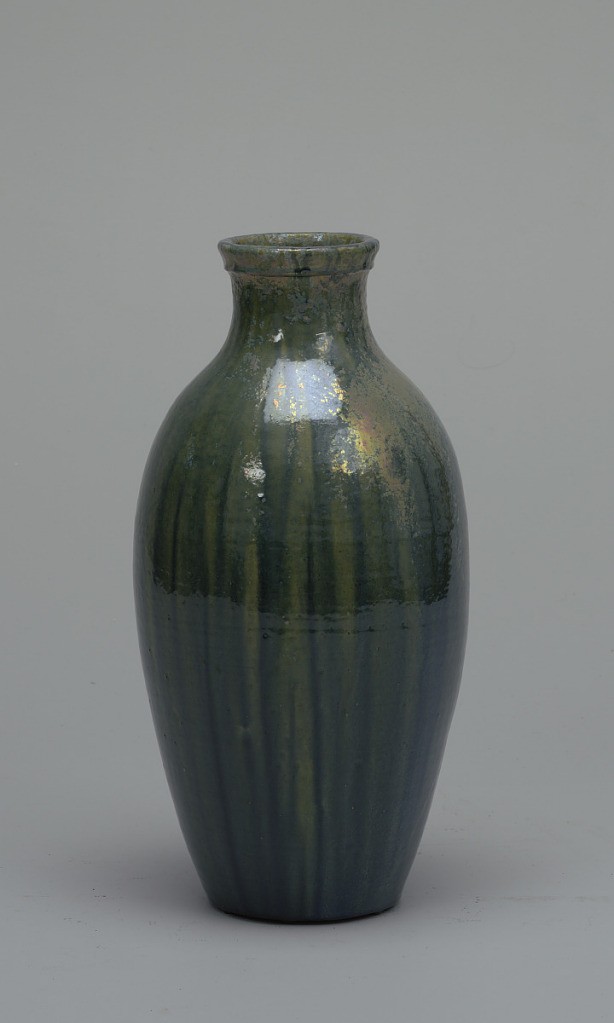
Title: Vase
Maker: Mary Chase Perry
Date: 1909–15
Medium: Glazed earthenware
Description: Buff clay body, thrown.  Ovoid body with incurving neck and molded rim; no foot.  Allover thick blue-green high glaze with striations of yellow-green.  Gold and purple luster iridescence at shoulder and neck.  Interior glazed.  Slight clazing to glaze.  Glaze very thick on bottom.